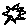
Label: sun